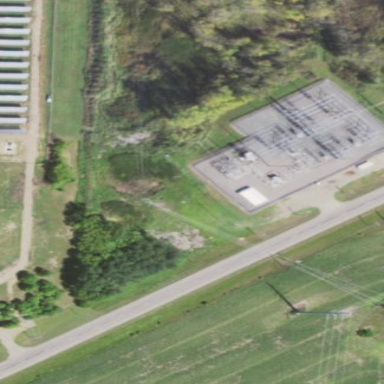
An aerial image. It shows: There is distribution substation enclosed by fence.